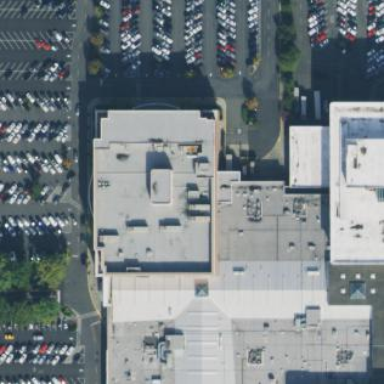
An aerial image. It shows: Department store.